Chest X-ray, PA view. Patient: 52 years old, sex F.
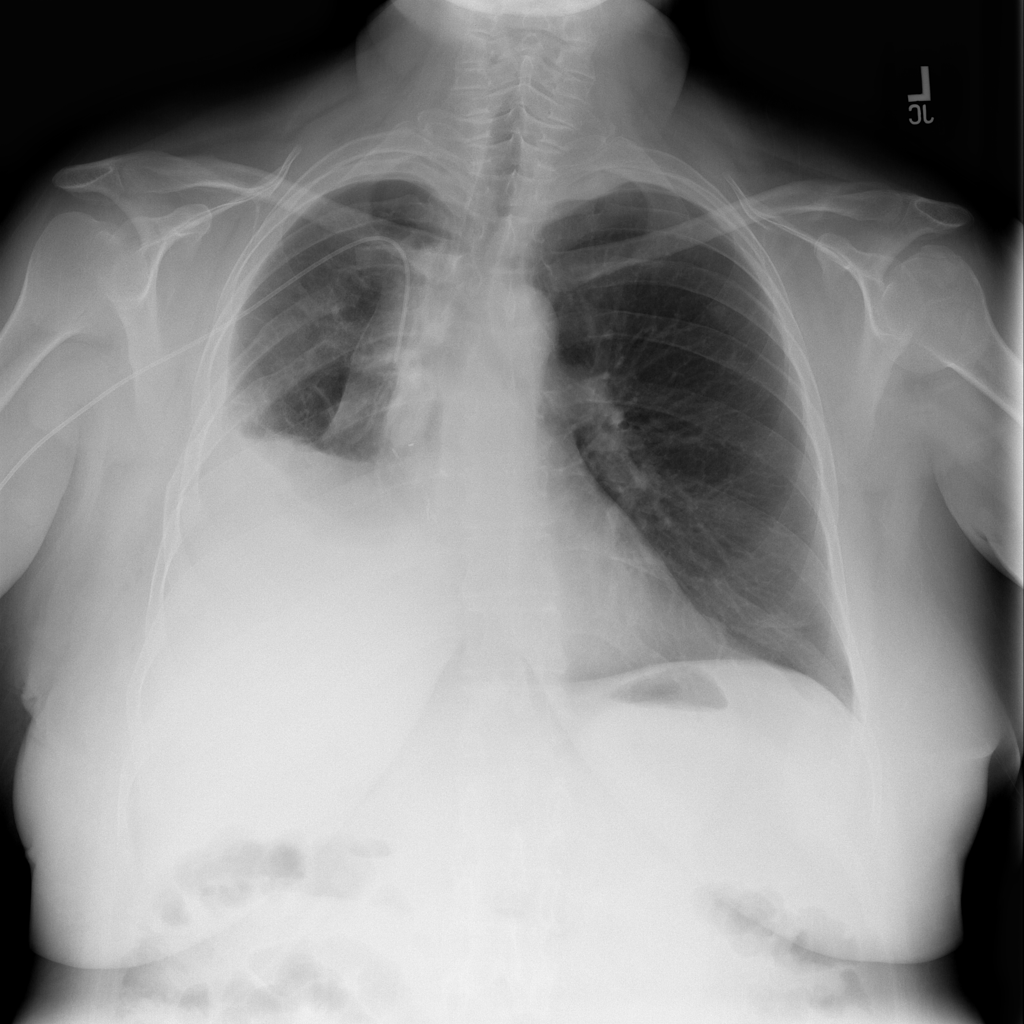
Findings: Atelectasis, Effusion, Pneumothorax